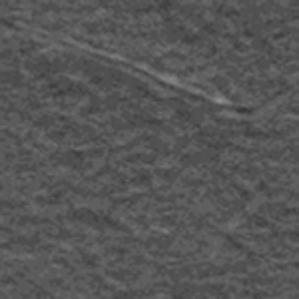
Label: frost